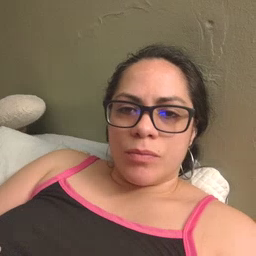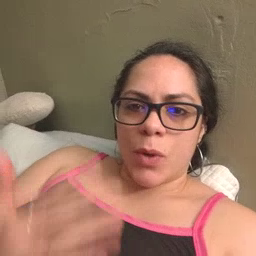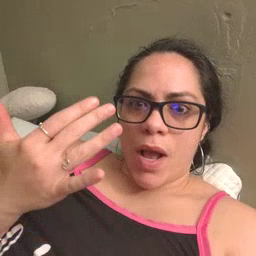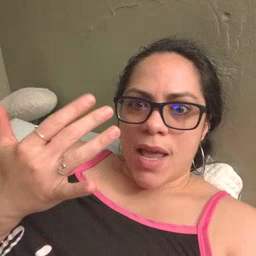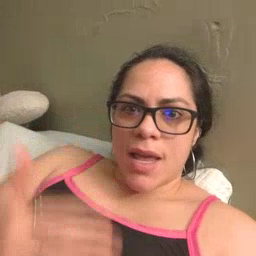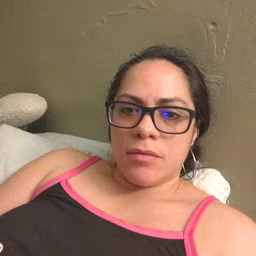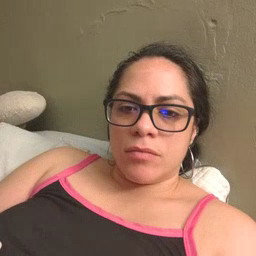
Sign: wait